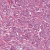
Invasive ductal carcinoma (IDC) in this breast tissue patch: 1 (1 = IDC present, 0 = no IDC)